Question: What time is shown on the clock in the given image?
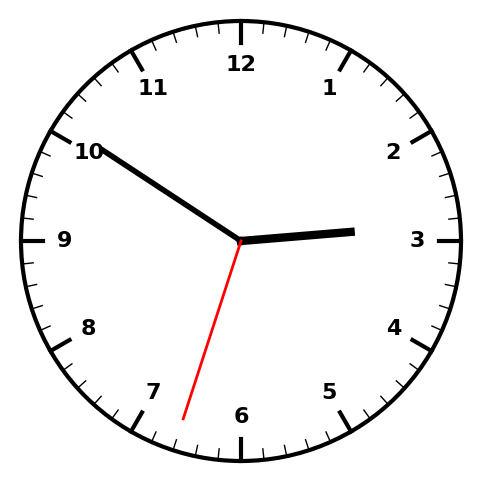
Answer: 02:50:33